Question: I am in a project which is integrated with google map by Phonegap.
When the data connection is not there, getting an error page in the browser like 'web page is not available' as below.

Could anyone help me?
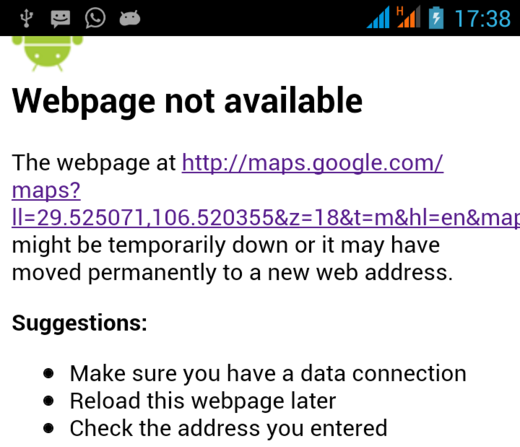
Answer: Please try to check connectivity and if its data connected, after that you can make a map call. also you can't make any cross domain request at offline
sample
'''
function checkConnection() {
var networkState = navigator.connection.type;
var states = {};
states[Connection.UNKNOWN] = 'Unknown connection';
states[Connection.ETHERNET] = 'Ethernet connection';
states[Connection.WIFI] = 'WiFi connection';
states[Connection.CELL_2G] = 'Cell 2G connection';
states[Connection.CELL_3G] = 'Cell 3G connection';
states[Connection.CELL_4G] = 'Cell 4G connection';
states[Connection.CELL] = 'Cell generic connection';
states[Connection.NONE] = 'No network connection';
alert('Connection type: ' + states[networkState]);
}
checkConnection();
'''
Please refer the phonegap document more option
<URL>